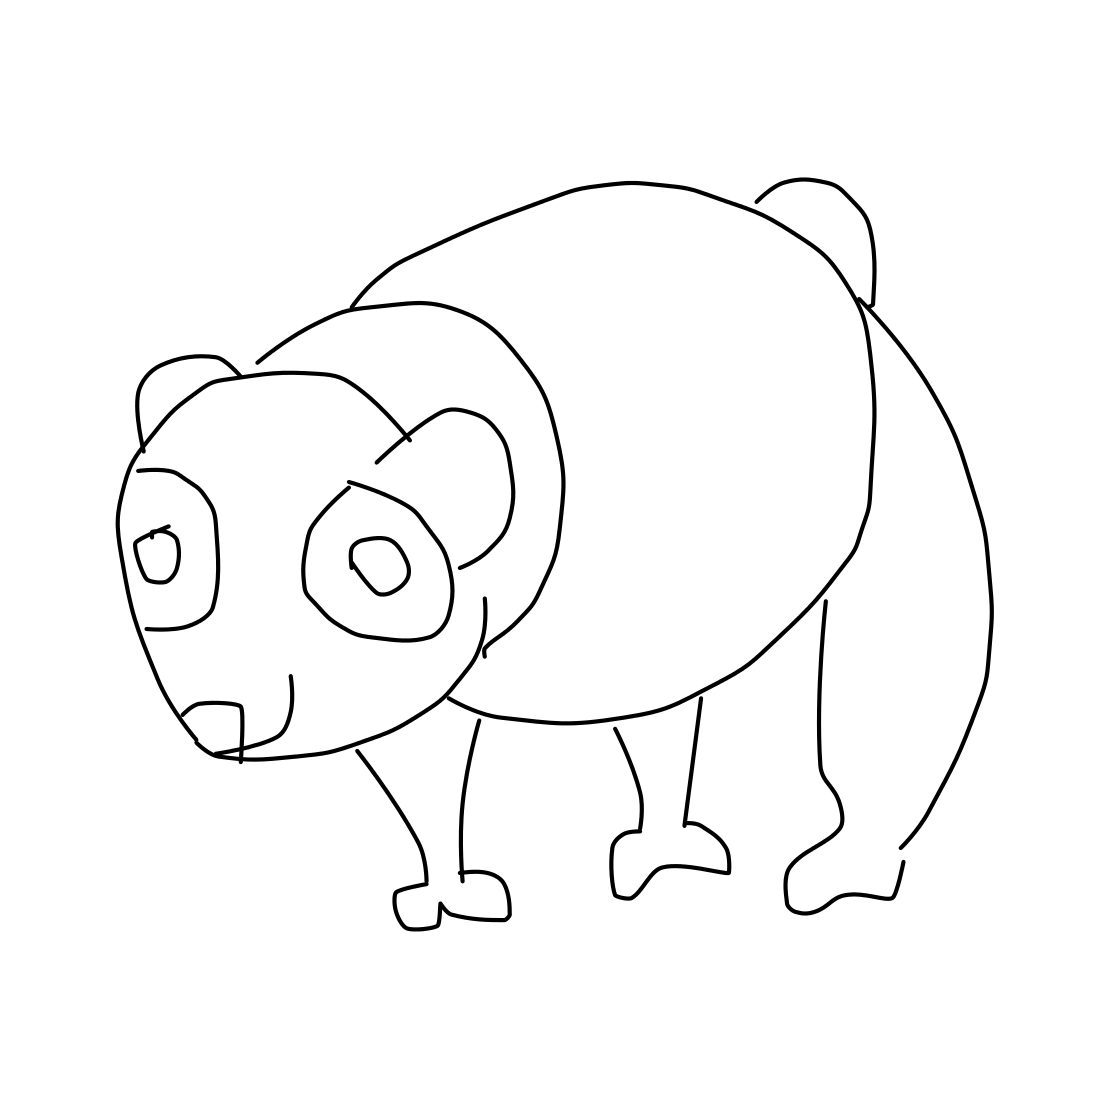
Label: panda